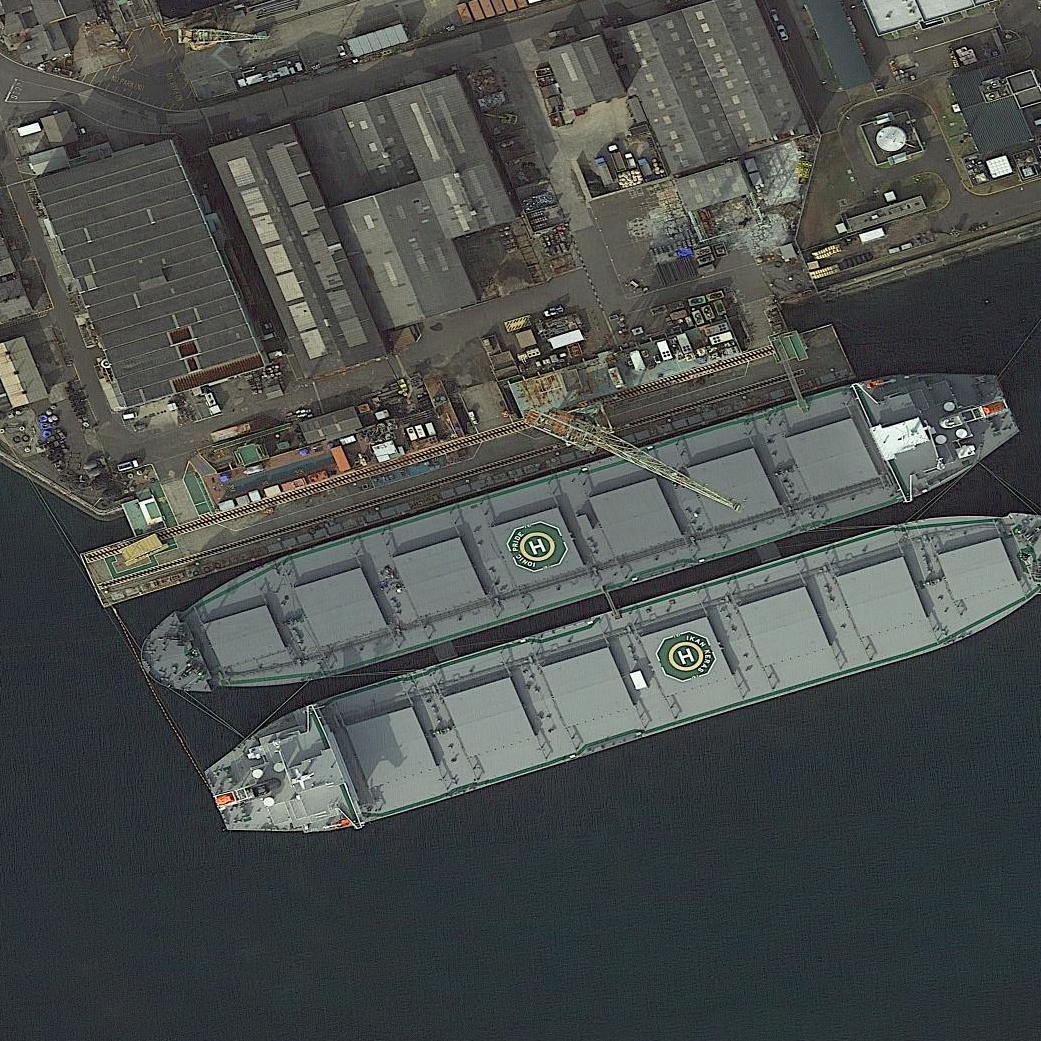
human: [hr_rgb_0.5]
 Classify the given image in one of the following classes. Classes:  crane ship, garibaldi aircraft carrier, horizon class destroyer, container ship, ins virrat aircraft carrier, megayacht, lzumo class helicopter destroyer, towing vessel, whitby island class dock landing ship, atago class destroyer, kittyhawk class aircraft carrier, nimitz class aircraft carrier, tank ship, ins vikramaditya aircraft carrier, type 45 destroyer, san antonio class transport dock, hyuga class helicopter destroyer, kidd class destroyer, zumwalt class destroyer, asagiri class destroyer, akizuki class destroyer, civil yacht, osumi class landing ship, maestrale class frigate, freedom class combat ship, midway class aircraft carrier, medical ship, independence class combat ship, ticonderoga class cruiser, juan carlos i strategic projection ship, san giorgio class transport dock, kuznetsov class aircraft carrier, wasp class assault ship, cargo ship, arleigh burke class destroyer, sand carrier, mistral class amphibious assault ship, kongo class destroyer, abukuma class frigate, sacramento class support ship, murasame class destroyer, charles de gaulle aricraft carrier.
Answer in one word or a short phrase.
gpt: Cargo ship